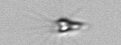
Label: Calciopappus